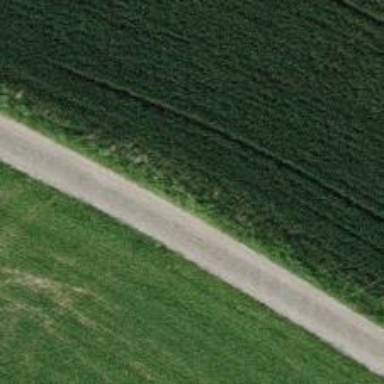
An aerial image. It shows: Paved service road.